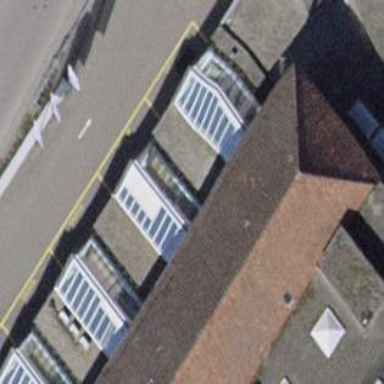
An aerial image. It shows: Commercial building.